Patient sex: F
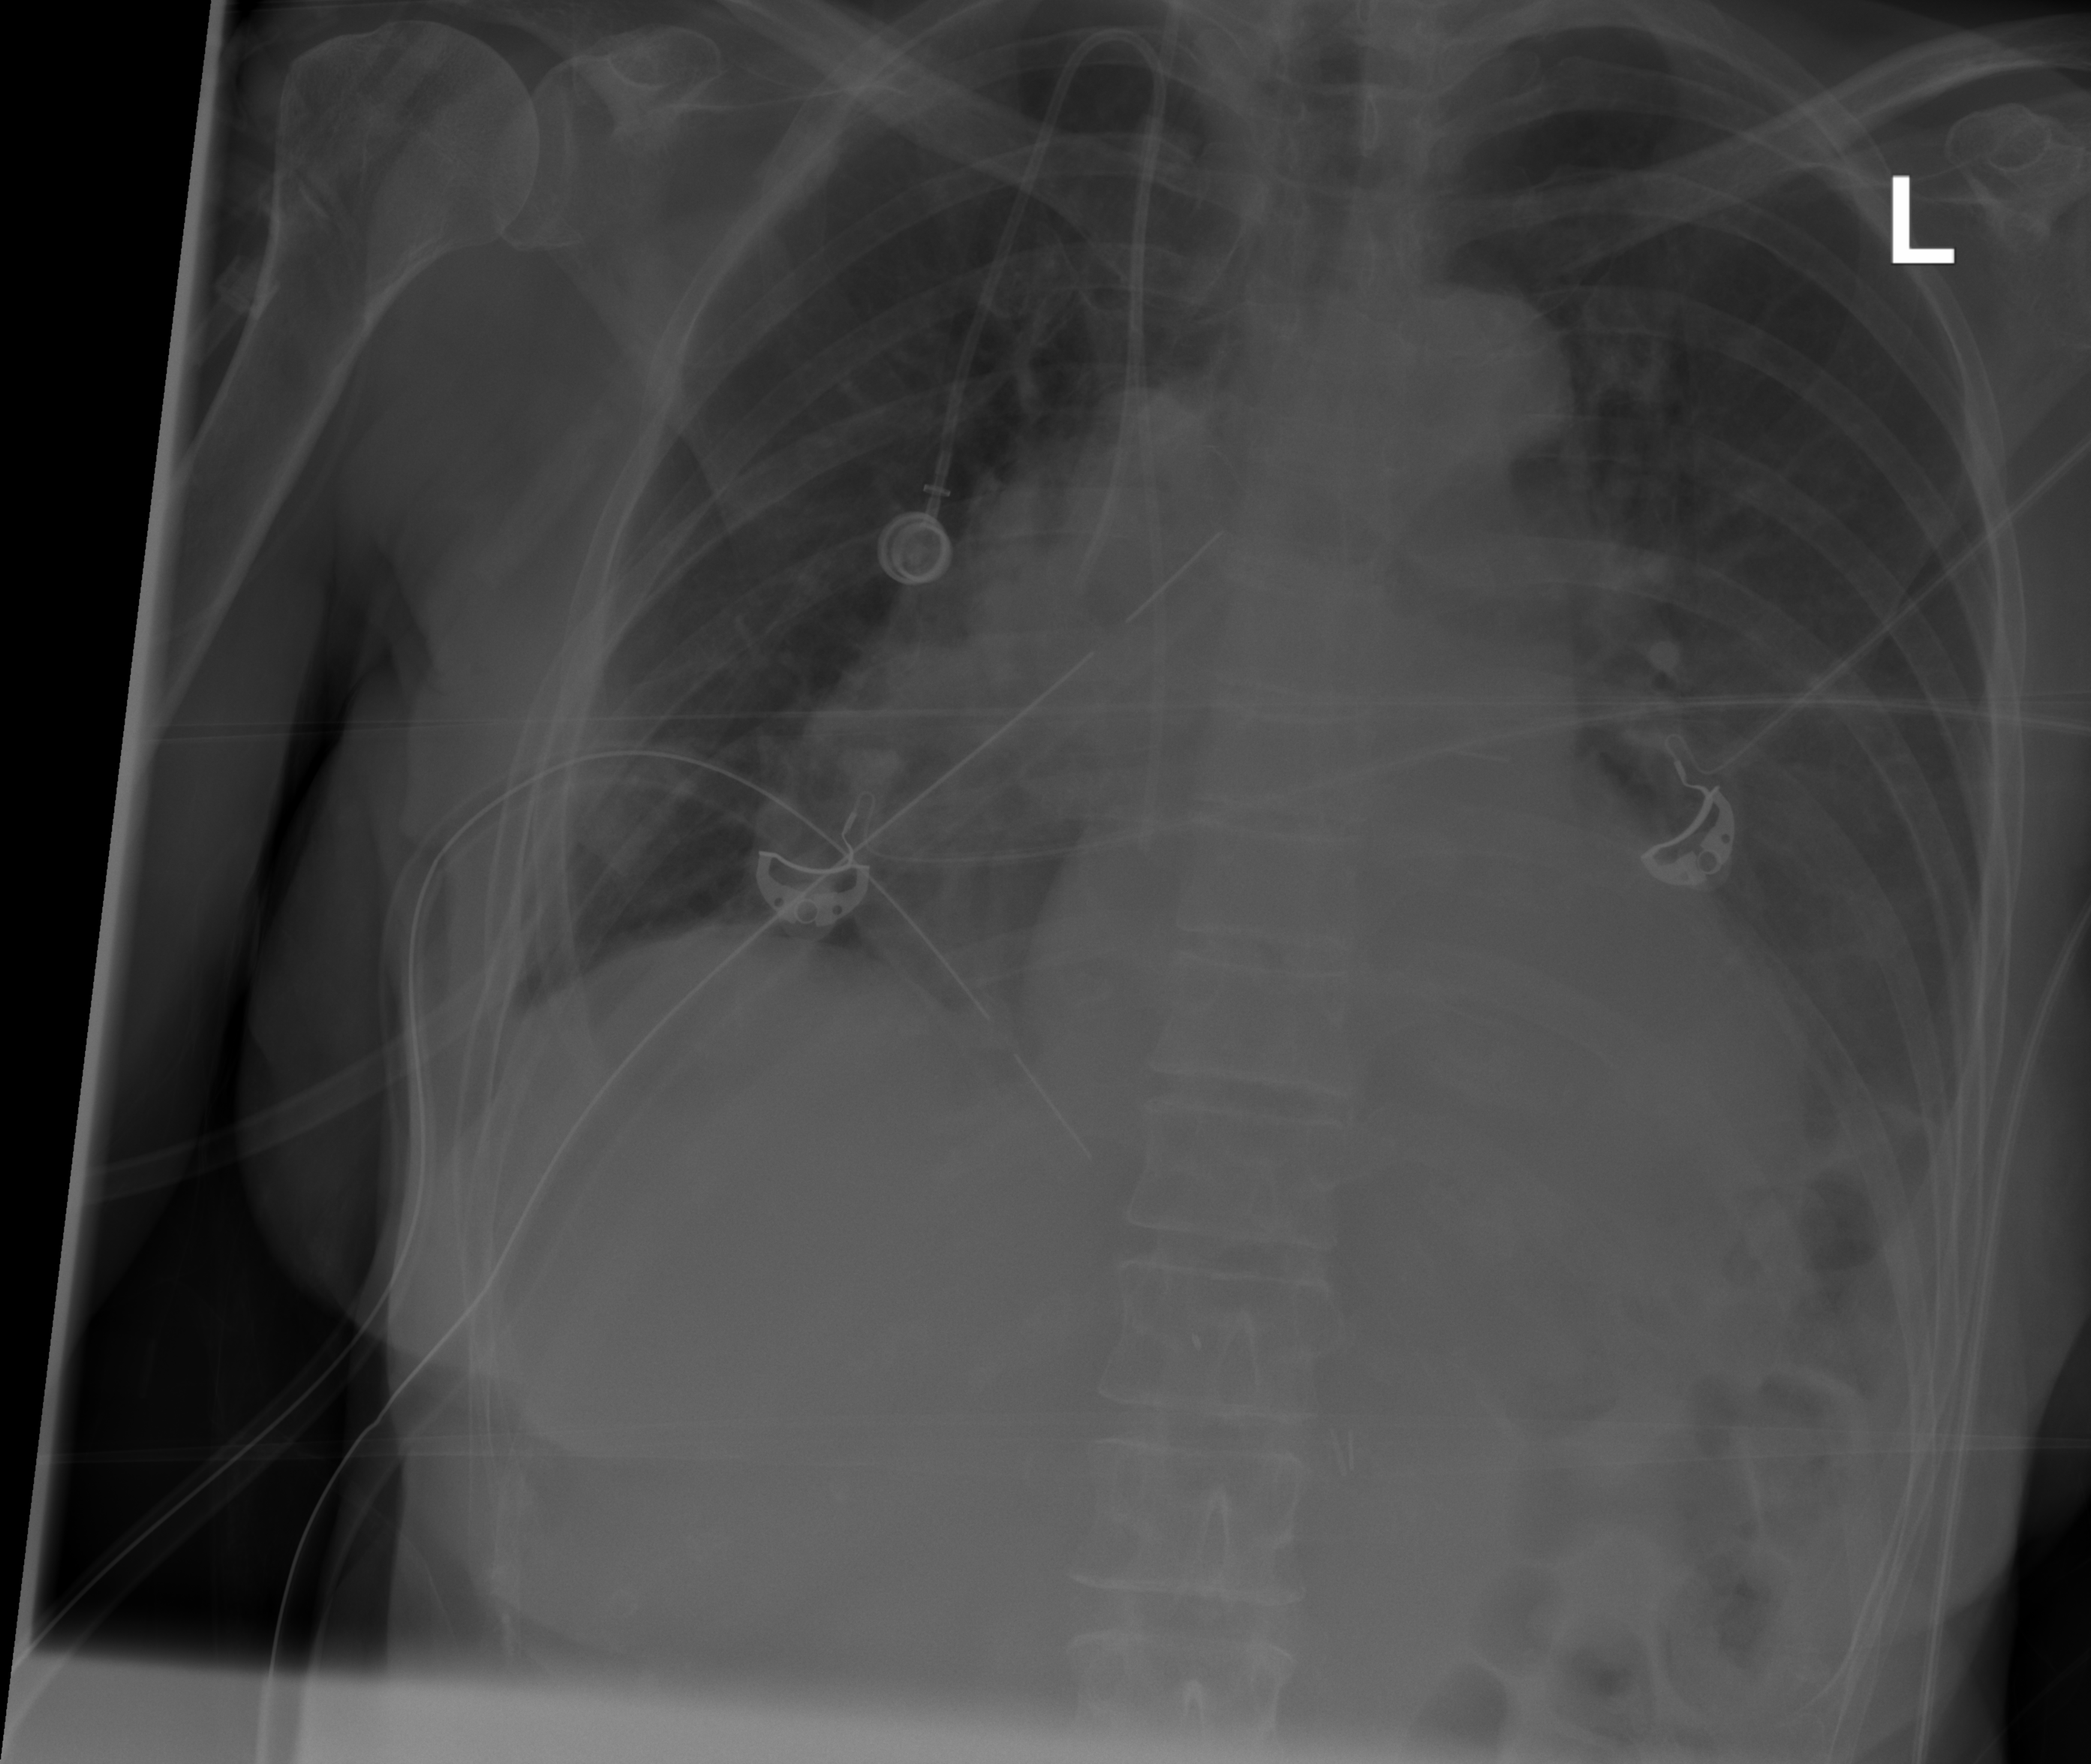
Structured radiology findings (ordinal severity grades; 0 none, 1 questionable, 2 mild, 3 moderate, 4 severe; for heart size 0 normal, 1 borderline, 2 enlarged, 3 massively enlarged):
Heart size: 1
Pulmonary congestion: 2
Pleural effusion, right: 0
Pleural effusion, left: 2
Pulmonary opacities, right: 2
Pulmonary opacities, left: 0
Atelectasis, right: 3
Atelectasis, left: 2